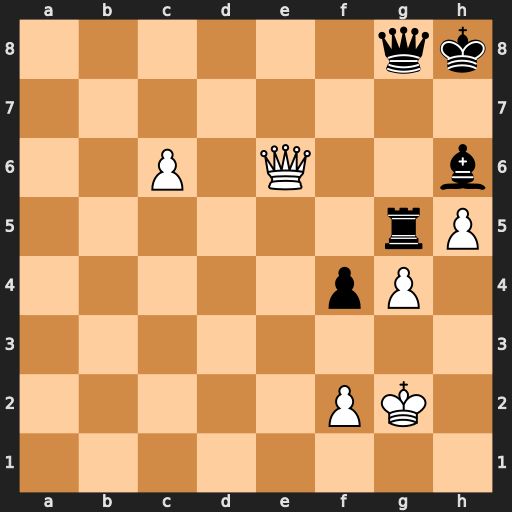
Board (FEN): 6qk/8/2P1Q2b/6rP/5pP1/8/5PK1/8
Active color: w
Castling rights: -
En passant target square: -
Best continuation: Qxh6+ Qh7 Qxg5